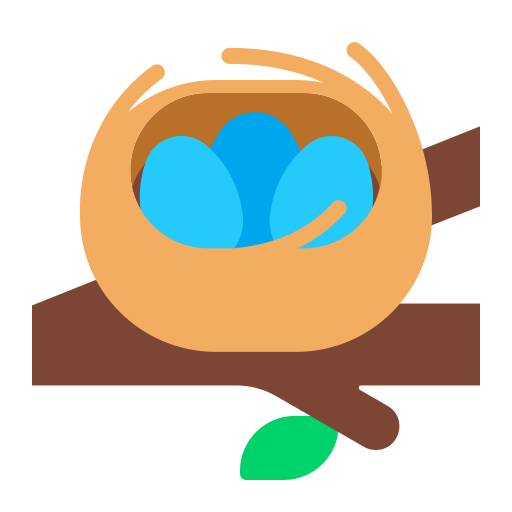
nest with eggs flat